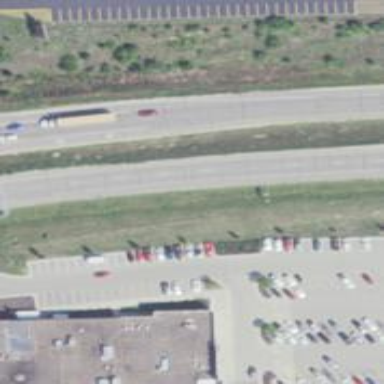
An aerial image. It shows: This image shows trunk highway that functions as expressway.